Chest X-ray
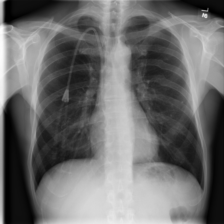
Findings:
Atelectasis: negative
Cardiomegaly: negative
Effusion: negative
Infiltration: negative
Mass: negative
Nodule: negative
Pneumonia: negative
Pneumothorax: negative
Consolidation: negative
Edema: negative
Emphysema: negative
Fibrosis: negative
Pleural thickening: positive
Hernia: negative